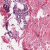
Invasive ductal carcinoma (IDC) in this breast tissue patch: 0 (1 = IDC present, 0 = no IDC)